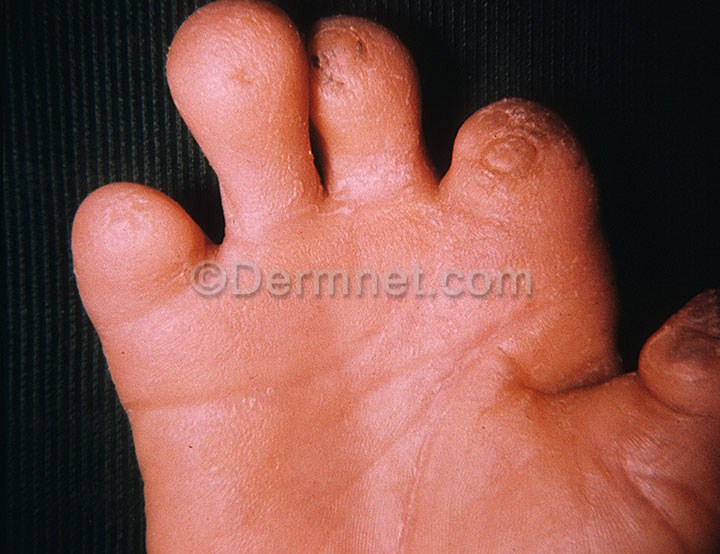
Disease: Cellulitis Impetigo and other Bacterial Infections